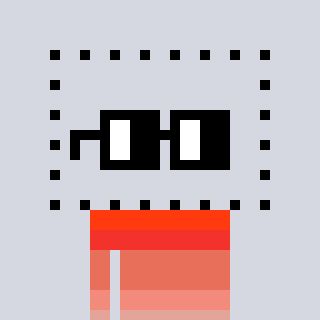
a pixel art character with square black glasses, a void-shaped head and a redpinkish-colored body on a cool background